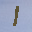
Label: 1